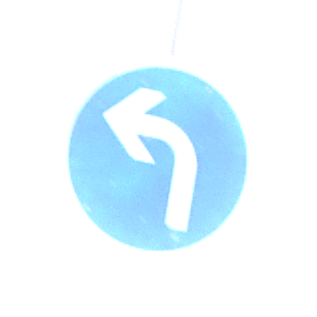
Verkehrszeichen: VorgeschriebeneFahrtrichtungLinks
Umgebung: Outdoor, Nature
Tageszeit: MorningAfternoon
Wetter: PartlyCloudy
Licht: Natural
Jahreszeit: NotSpecified
Kontrast: HighContrast